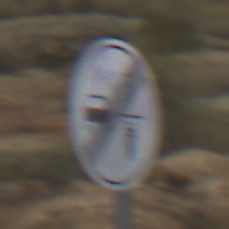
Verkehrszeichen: EndeVerbotUeberholenEinspurigeFahrzeuge
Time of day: Midday
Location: Outdoor (Nature)
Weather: Overcast
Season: NotSpecified
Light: Natural